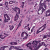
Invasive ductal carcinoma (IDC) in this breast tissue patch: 1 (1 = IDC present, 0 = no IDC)